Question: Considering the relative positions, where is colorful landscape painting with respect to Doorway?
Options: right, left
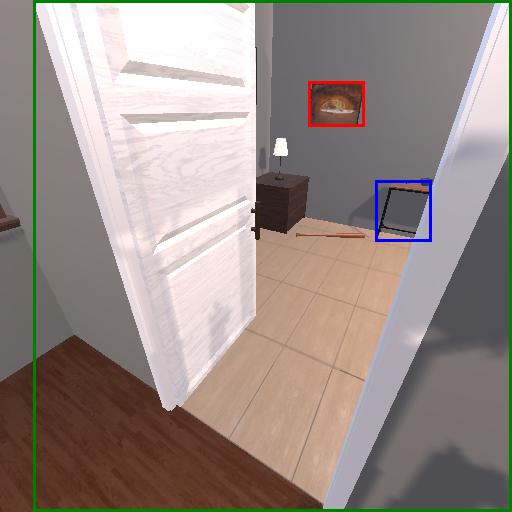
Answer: right